Question: I am trying to do something like below in Java, but and I have tried a 'BorderLayout' so far (for the upper panel).

The problem with that approach is that I cannot add in a "HELP" button. So, I am vying for the 'GridBagLayout'. The problem with that approach is that I might have to either add a bunch of empty 'JLabel's or just forget the whole 'upperPanel' idea, and just add directly to the 'JFrame' (which would be a cheaper process because I don't have to use a resource-heavy 'JPanel', but probably wouldn't look as good).
Would you advise against adding a bunch of empty 'JLabel's?
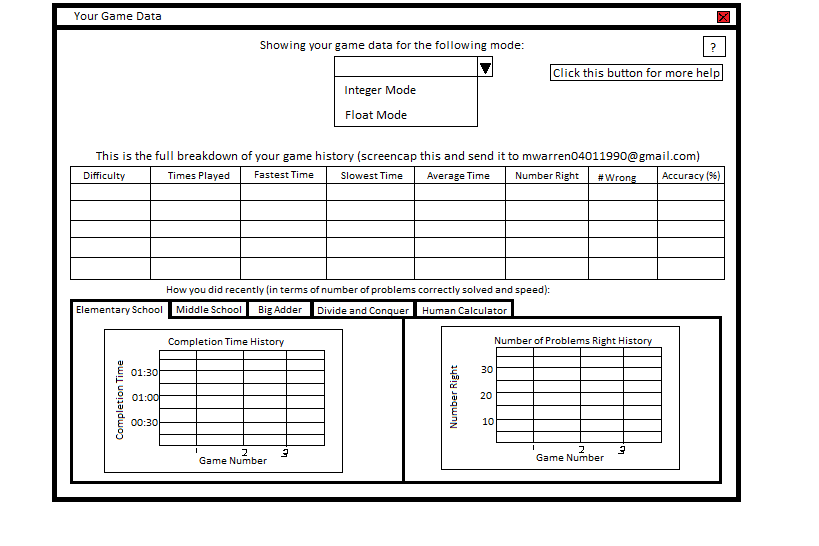
Answer: > Is adding empty JLabels an expensive process?
No, it is not.